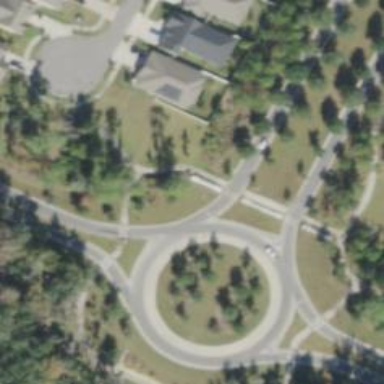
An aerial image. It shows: Secondary road with asphalt surface leading to roundabout.